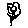
Label: flower